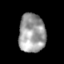
Tissue: skin
Cell type: Epithelial cells
Senescence score: 0.2441
Nuclear area (px): 1010
Mean DAPI intensity: 158.049